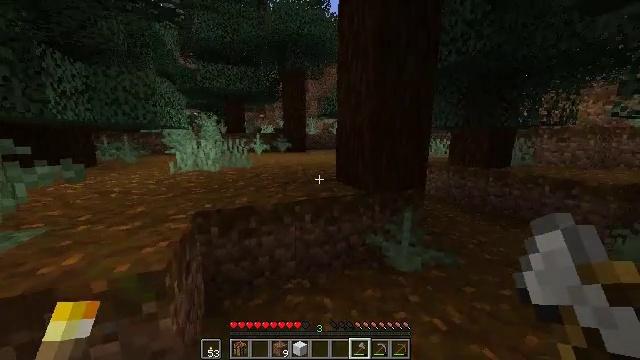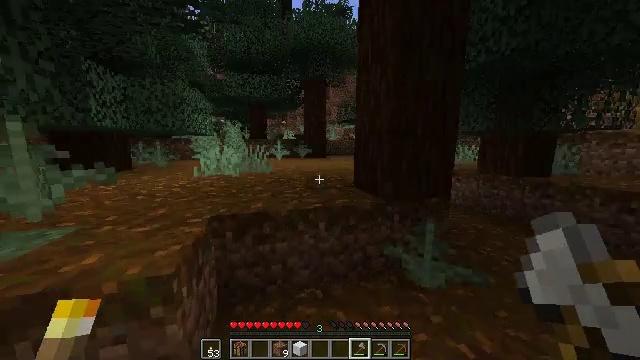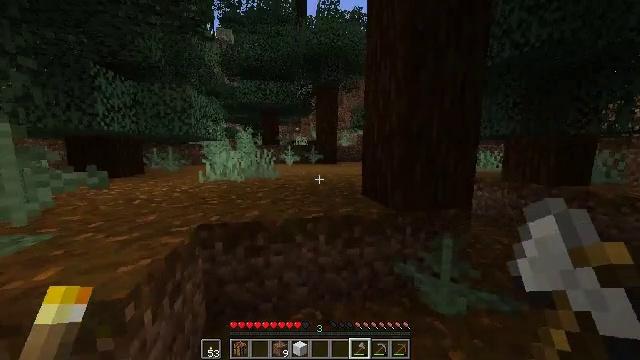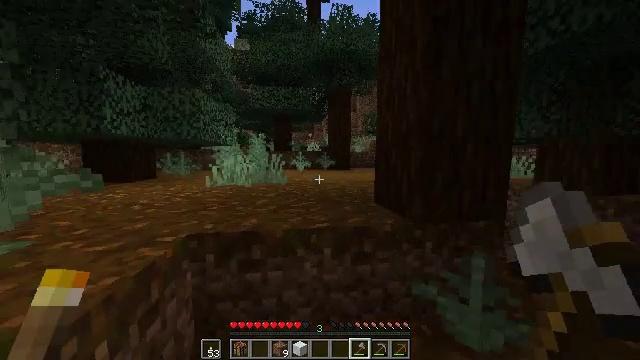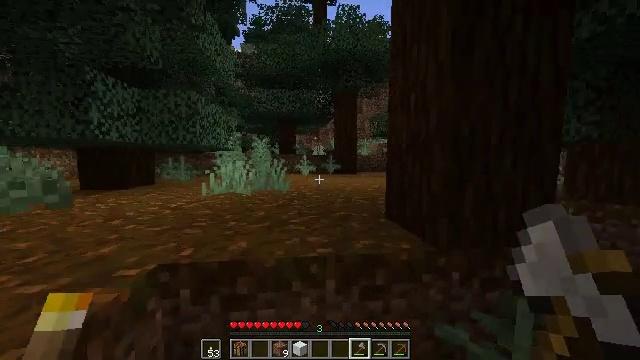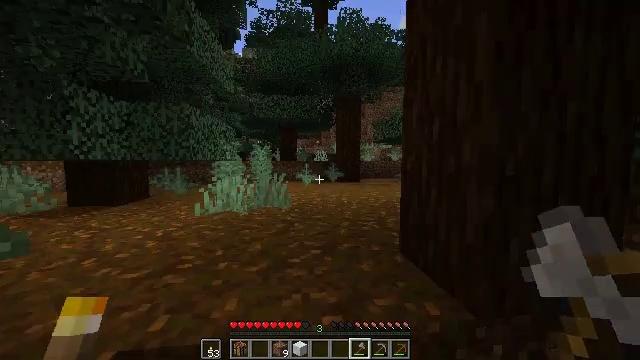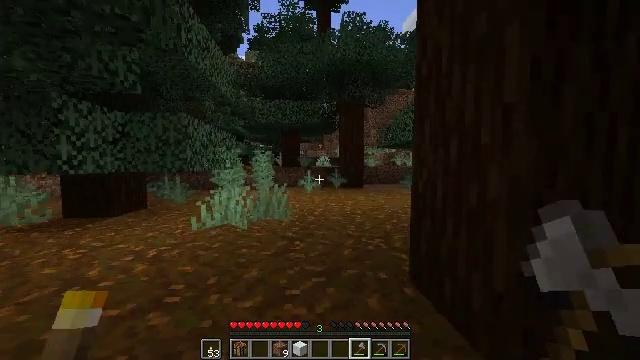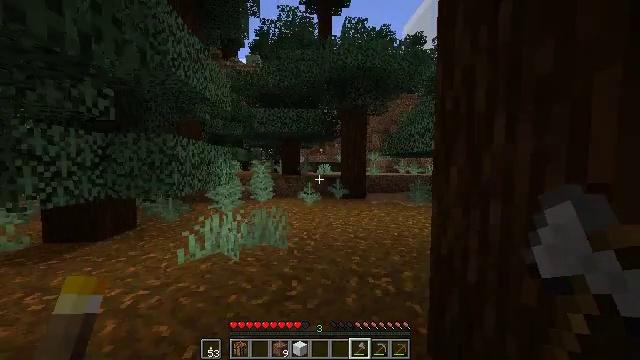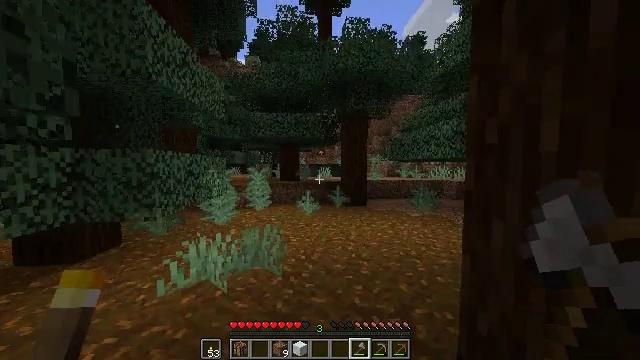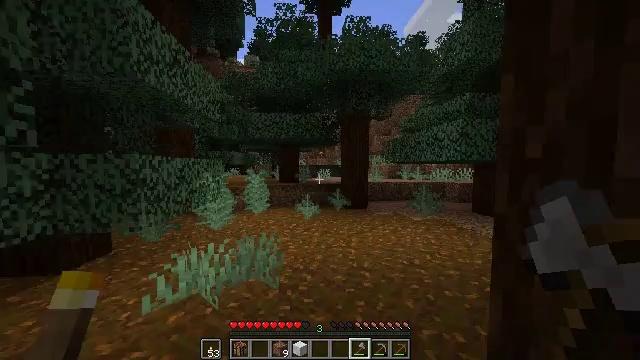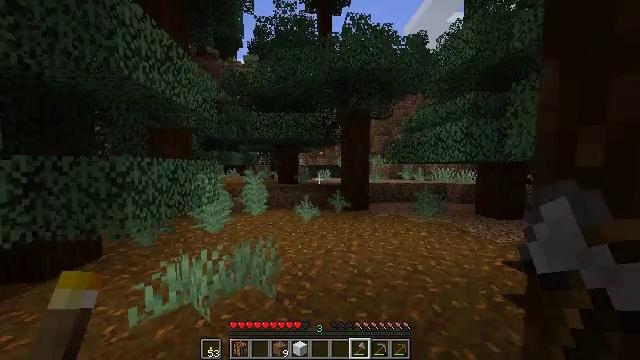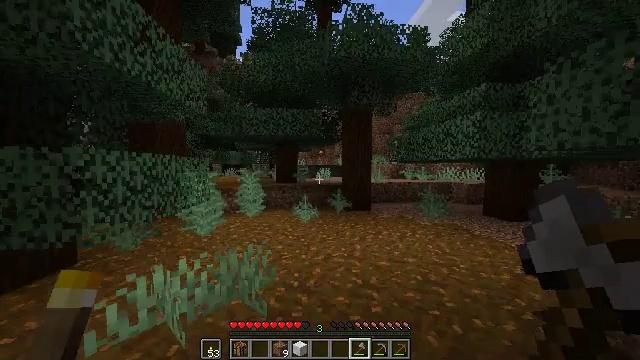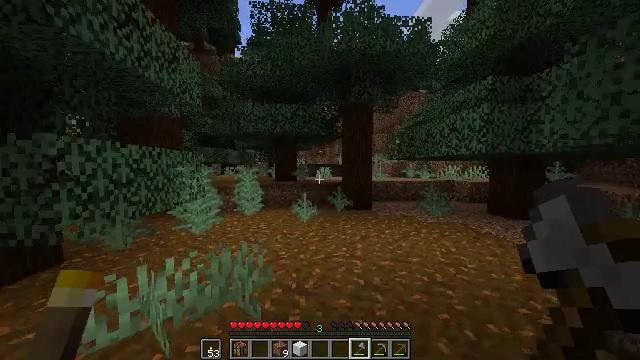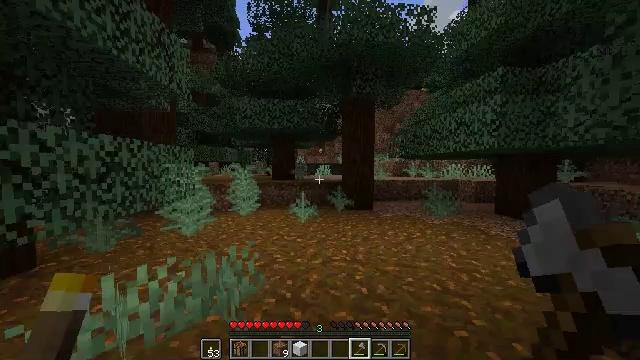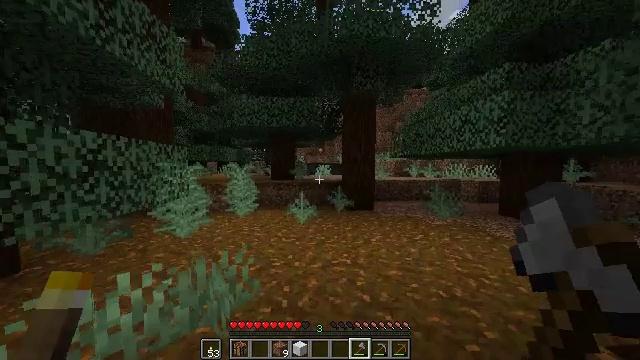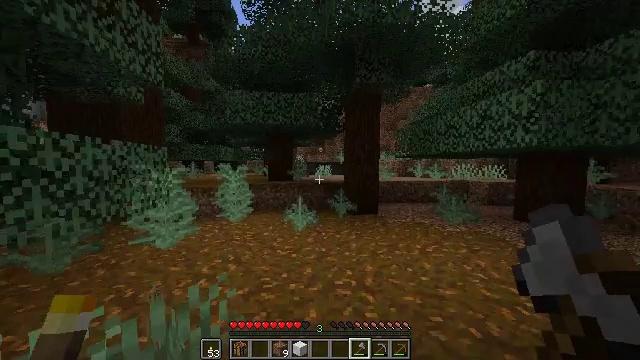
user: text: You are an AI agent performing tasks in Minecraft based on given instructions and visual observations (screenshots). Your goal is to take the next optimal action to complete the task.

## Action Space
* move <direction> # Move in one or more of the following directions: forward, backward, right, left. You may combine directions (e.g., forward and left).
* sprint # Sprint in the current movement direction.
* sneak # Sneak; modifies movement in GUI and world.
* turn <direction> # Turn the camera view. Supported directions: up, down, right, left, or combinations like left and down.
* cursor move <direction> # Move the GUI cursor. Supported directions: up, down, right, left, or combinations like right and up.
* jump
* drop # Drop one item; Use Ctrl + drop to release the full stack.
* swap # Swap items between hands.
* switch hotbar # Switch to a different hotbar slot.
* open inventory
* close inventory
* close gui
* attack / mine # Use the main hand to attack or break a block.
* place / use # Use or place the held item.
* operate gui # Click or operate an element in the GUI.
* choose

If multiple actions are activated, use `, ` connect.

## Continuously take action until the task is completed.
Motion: motion action
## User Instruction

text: Break the sand block.
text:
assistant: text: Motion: move forward, sprint, turn left and up
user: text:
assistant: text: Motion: move forward, sprint, turn left and up
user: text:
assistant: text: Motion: move forward, sprint, turn left and up
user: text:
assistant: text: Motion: move forward, sprint, turn left and up
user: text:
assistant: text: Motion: move forward, sprint, jump
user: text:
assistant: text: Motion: move forward, sprint, jump
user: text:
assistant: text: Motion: move forward, sprint, jump
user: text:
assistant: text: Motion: move forward, sprint, jump
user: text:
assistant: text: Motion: move forward, sprint, jump
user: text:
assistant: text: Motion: move forward, sprint
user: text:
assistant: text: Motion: move forward, sprint
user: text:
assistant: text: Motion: move forward, sprint
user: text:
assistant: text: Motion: move forward, sprint
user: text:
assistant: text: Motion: move forward, sprint
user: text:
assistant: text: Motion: move forward, sprint
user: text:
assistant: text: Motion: move forward, sprint
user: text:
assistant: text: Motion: move forward, sprint
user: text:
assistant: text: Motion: move forward, sprint
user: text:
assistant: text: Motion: move forward, sprint, jump
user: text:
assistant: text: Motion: move forward, sprint, jump
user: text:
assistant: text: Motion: move forward, sprint, jump
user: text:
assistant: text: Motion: move forward, sprint
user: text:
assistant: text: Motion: move forward, sprint
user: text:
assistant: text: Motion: move forward, sprint
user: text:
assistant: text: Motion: move forward, sprint
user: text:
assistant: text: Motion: move forward, sprint
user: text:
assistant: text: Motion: move forward, sprint
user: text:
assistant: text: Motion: move forward, sprint
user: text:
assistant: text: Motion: move forward, sprint
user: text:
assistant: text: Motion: move forward, sprint